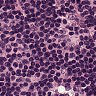
Metastatic tissue present: no